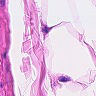
Metastatic tissue present: no